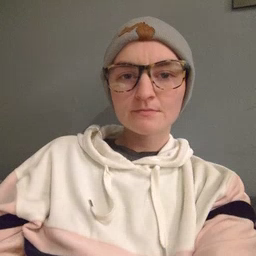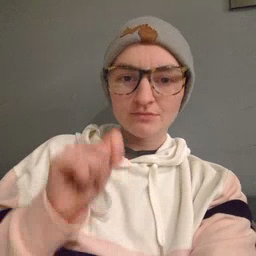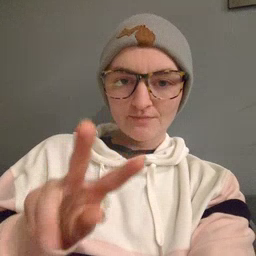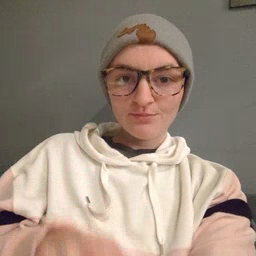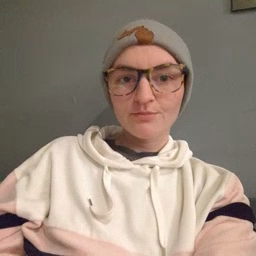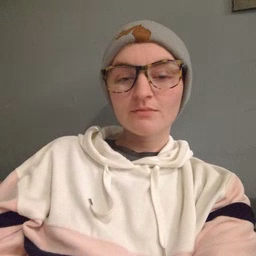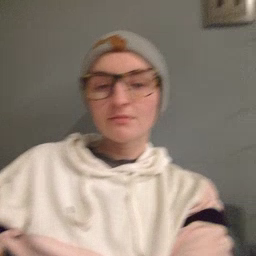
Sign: TV